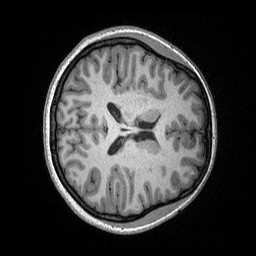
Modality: T1w
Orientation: axial
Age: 20
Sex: female